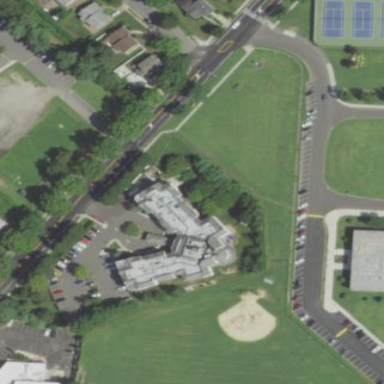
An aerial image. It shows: Nursing home.